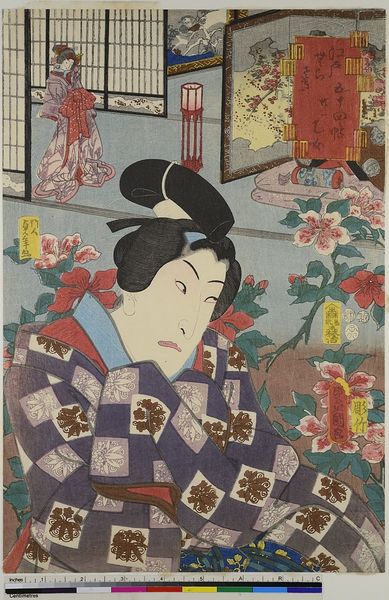
Titel: Der Schauspieler Bando Takesaburo I in Otome, Blatt 21 aus der Serie: Die 54 Kapitel des Edo Violett
Künstler: Utagawa Kunisada
Standort: Hamburg
Institution: Museum für Kunst und Gewerbe Hamburg
Schlagwörter: blau, mann, umhang, blume, blumen, frau, haar, raum, schwarz, blick, blüte, blüten, haus, rose, rot, innenraum, theater, holzschnitt, japan, schrift, grafik, graphik, lila, karten, paravent, asien, geisha, druck, druckgraphik, druckgrafik, literatur, stempel, china, zeit, schauspieler, farbholzschnitt, kirsche, schauspielerin, trennwand, wandschirm, kimono, kabuki, edo, grafick, reproduktionen, delb, blsau, druckerzeugnisse, theateraufführung, ukiyo, genji, monogatari, lil.a